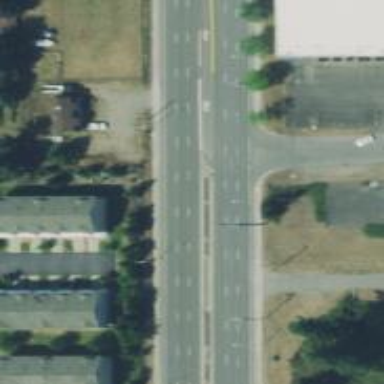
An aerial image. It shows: Secondary link road.